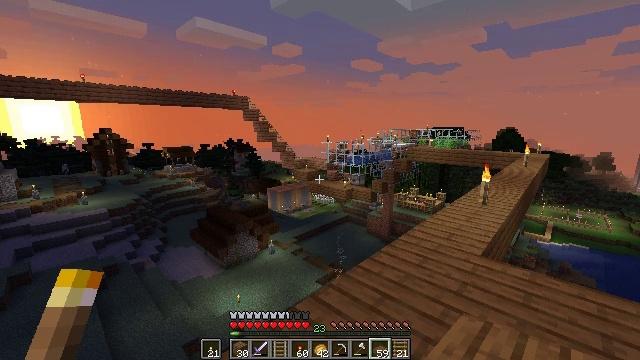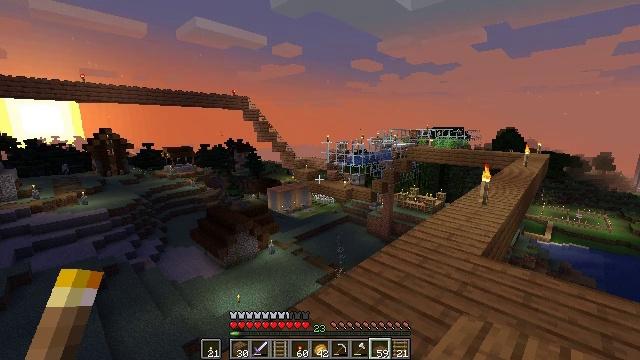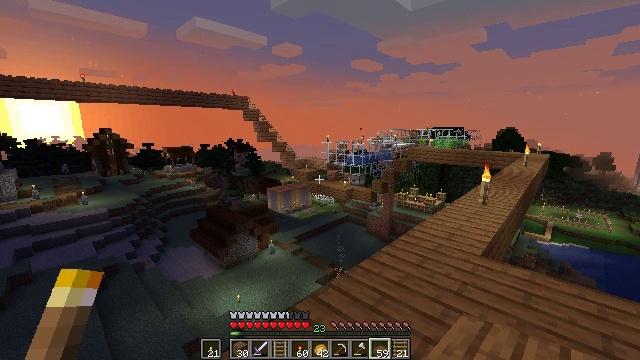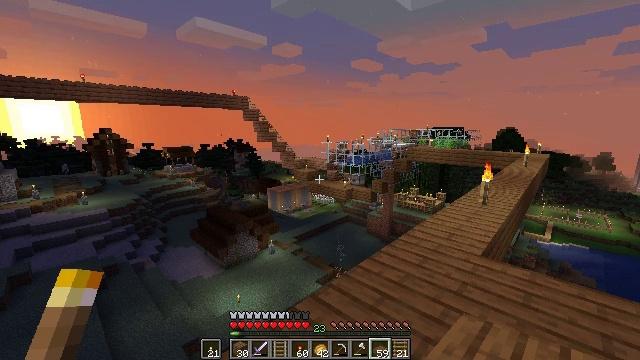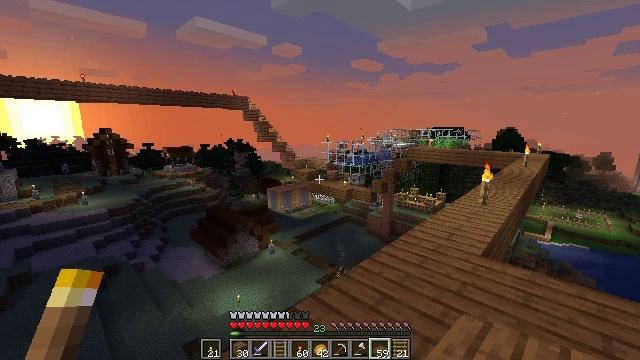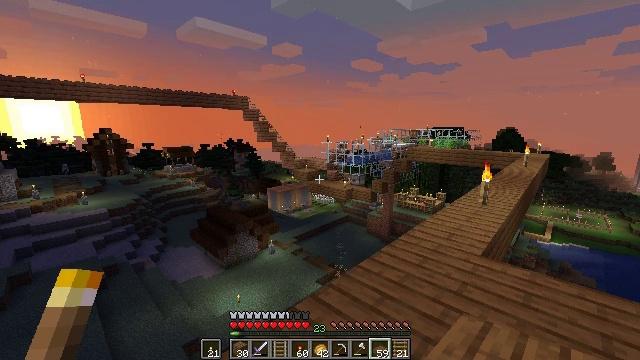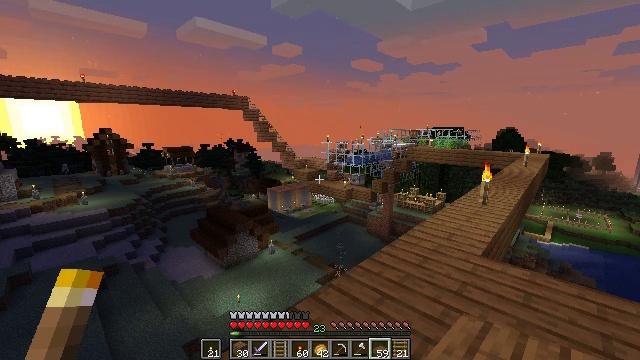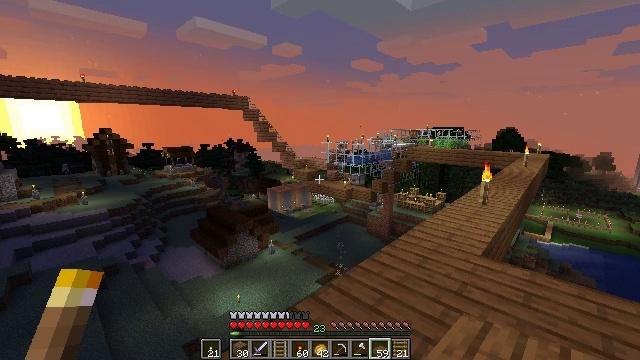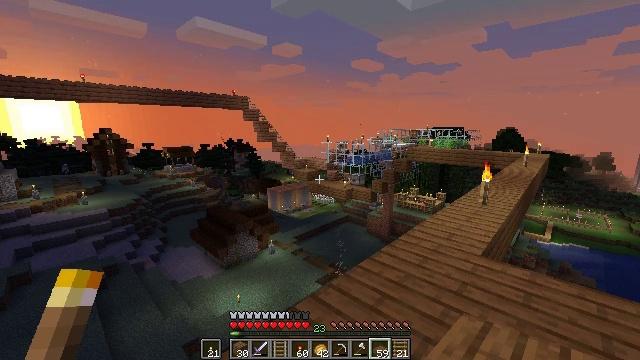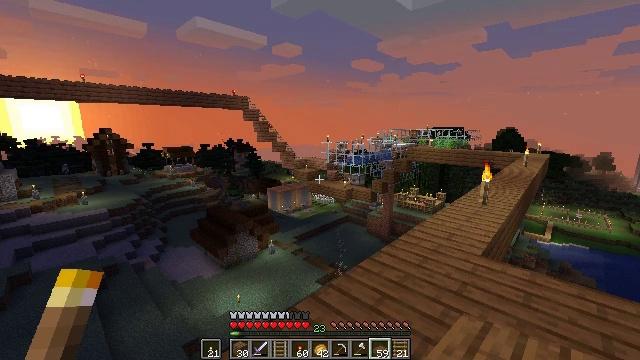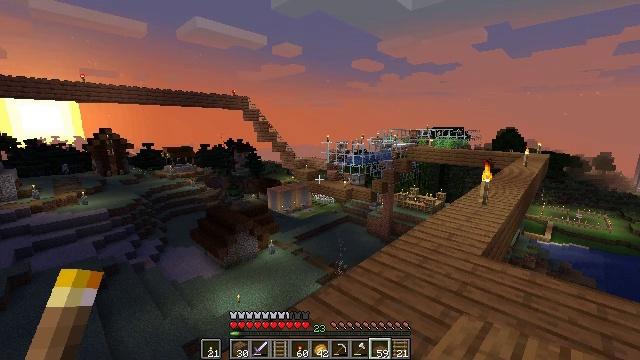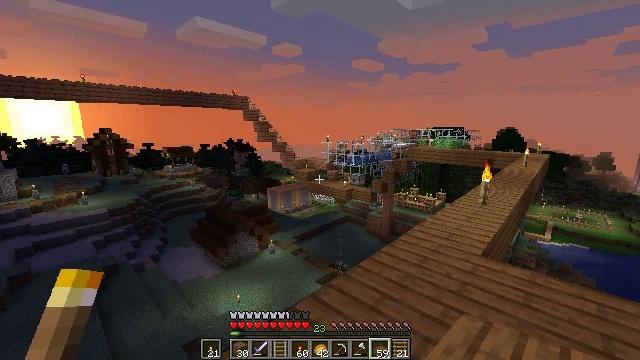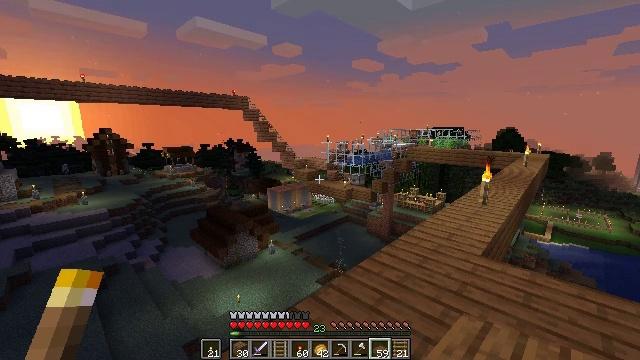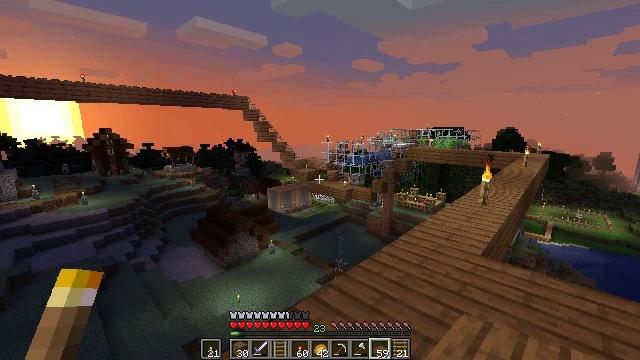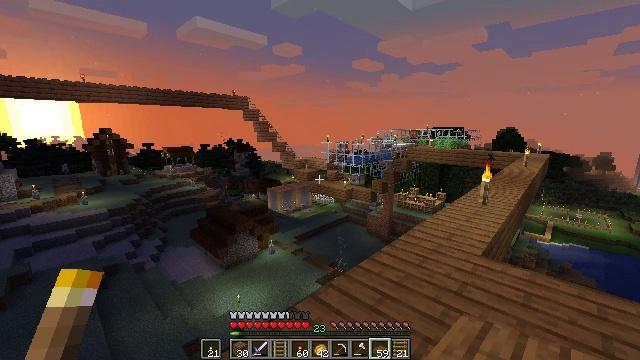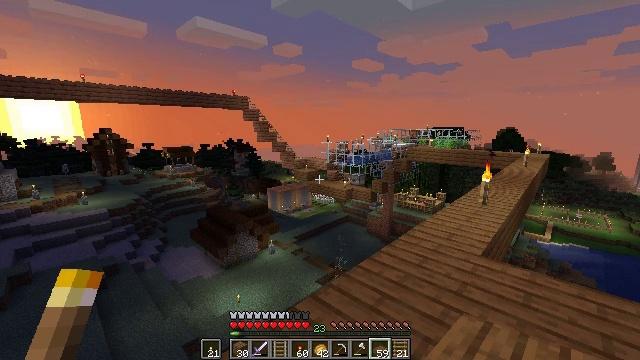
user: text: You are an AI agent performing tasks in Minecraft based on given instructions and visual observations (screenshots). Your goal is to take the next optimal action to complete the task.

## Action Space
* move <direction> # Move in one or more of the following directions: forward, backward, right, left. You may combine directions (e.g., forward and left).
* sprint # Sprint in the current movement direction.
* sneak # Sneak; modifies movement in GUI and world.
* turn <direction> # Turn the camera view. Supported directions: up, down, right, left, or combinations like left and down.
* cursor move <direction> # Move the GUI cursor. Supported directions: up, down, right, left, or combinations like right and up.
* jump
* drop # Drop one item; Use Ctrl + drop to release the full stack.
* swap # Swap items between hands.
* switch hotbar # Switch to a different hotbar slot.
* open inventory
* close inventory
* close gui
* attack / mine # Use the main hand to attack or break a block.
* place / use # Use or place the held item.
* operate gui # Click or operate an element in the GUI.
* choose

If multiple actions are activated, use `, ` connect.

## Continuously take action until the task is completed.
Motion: motion action
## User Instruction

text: Pick up the rail by attacking it.
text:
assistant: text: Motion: no_op
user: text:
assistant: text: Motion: no_op
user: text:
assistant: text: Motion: no_op
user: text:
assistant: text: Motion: no_op
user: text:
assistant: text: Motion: no_op
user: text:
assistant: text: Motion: no_op
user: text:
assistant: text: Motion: no_op
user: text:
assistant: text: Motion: no_op
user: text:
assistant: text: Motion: no_op
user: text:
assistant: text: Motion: no_op
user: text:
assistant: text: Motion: no_op
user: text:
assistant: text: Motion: no_op
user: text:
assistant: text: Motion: no_op
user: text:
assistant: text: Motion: no_op
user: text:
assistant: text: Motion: no_op
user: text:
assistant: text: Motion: no_op
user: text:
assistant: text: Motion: no_op
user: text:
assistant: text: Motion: no_op
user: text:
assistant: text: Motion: no_op
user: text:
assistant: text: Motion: no_op
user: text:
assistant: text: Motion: no_op
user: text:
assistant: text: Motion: no_op
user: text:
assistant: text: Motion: no_op
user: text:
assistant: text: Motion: no_op
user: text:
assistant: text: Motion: no_op
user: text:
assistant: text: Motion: no_op
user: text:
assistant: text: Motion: no_op
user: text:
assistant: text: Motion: no_op
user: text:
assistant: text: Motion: no_op
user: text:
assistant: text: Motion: no_op